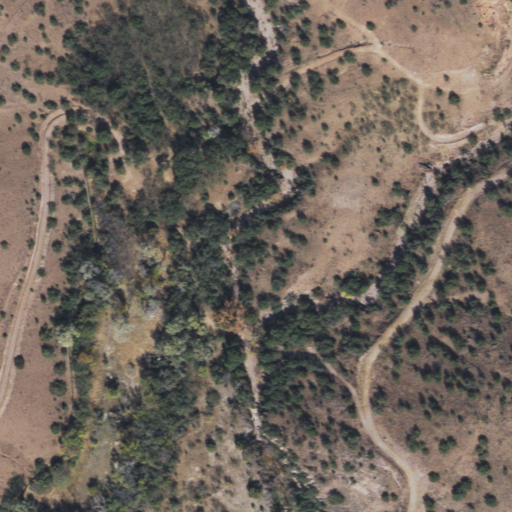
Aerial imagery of valley in Arizona named Alamo Canyon containing shrub, grassland, evergreen forest, and open development